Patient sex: F
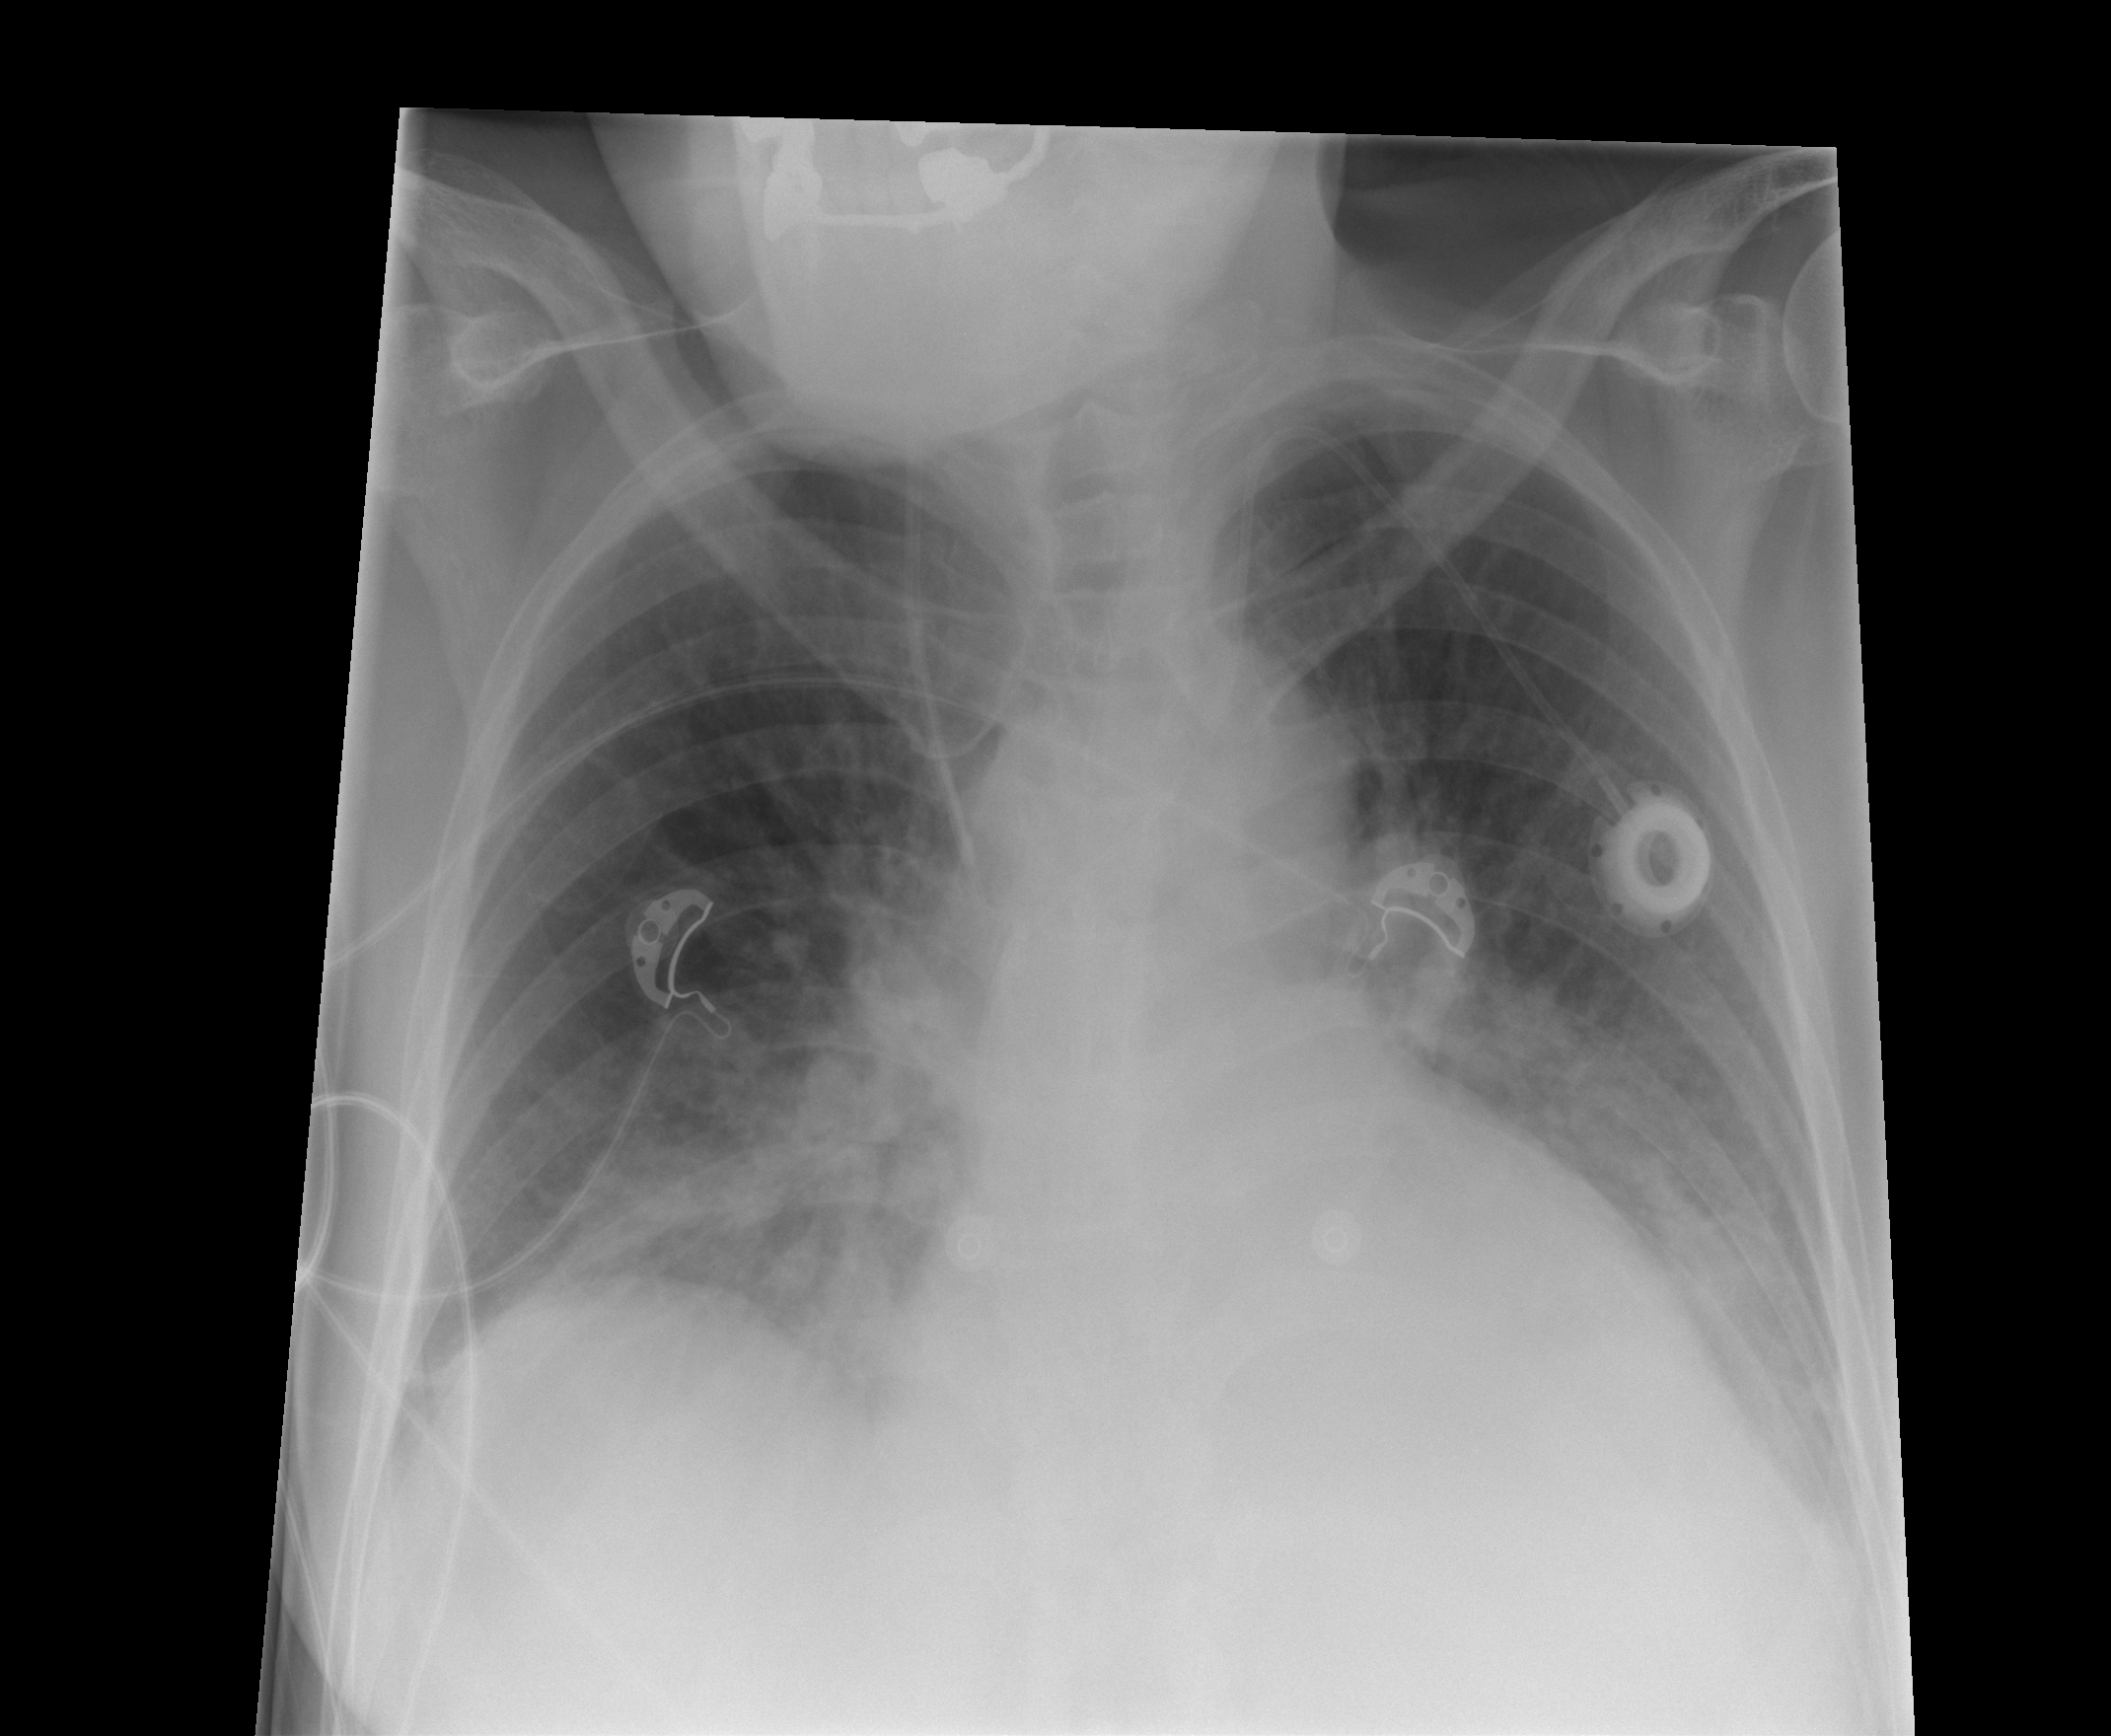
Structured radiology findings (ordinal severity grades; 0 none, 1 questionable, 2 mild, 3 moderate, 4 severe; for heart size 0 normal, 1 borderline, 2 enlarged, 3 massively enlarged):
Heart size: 0
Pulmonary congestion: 2
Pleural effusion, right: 1
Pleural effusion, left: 1
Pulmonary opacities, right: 0
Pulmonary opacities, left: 0
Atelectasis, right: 0
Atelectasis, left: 0